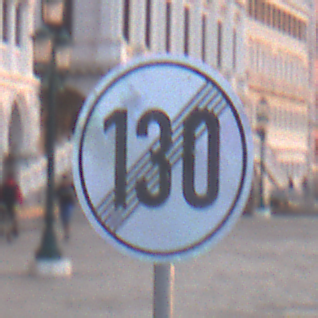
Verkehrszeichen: EndeGeschwindigkeit130
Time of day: SunriseSunset
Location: Outdoor (Urban)
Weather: Clear
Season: NotSpecified
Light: Natural